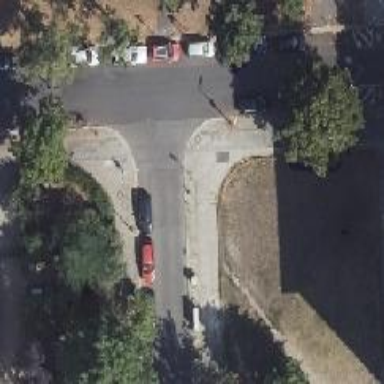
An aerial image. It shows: Residential road with asphalt surface and separate sidewalk.